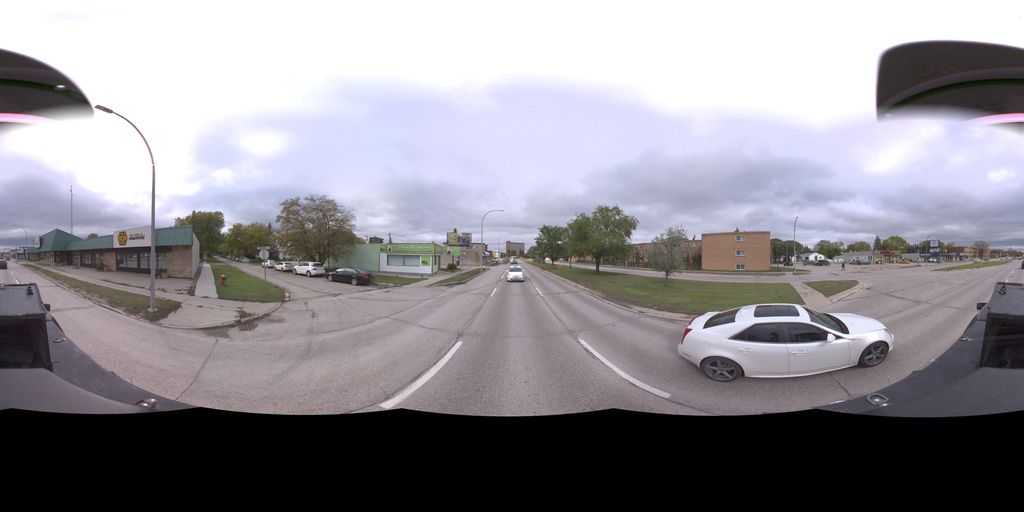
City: winnipeg